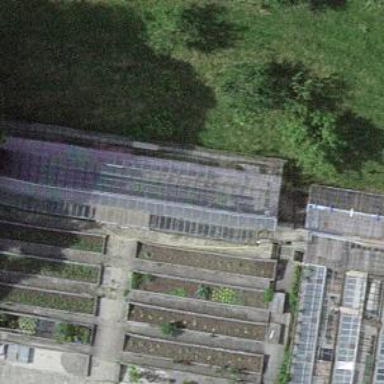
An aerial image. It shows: Greenhouse.